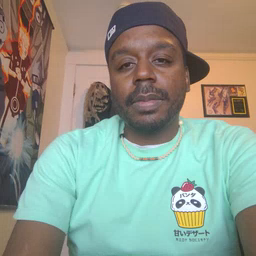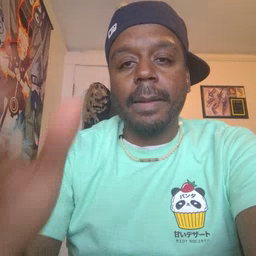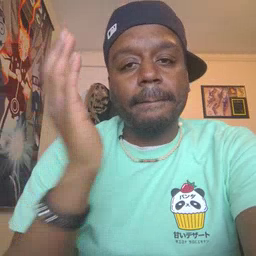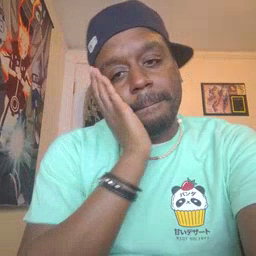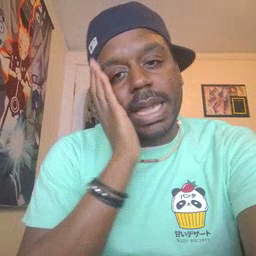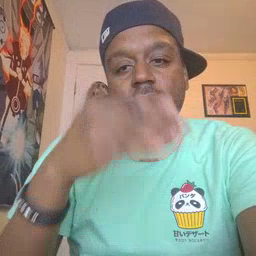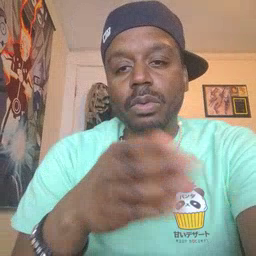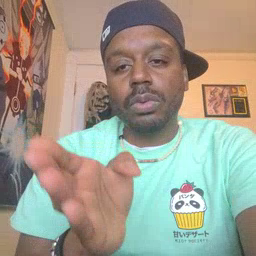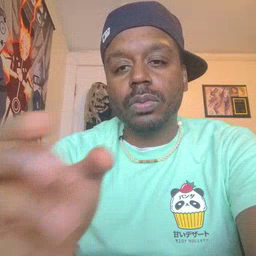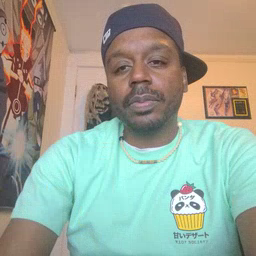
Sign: bedroom